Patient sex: F
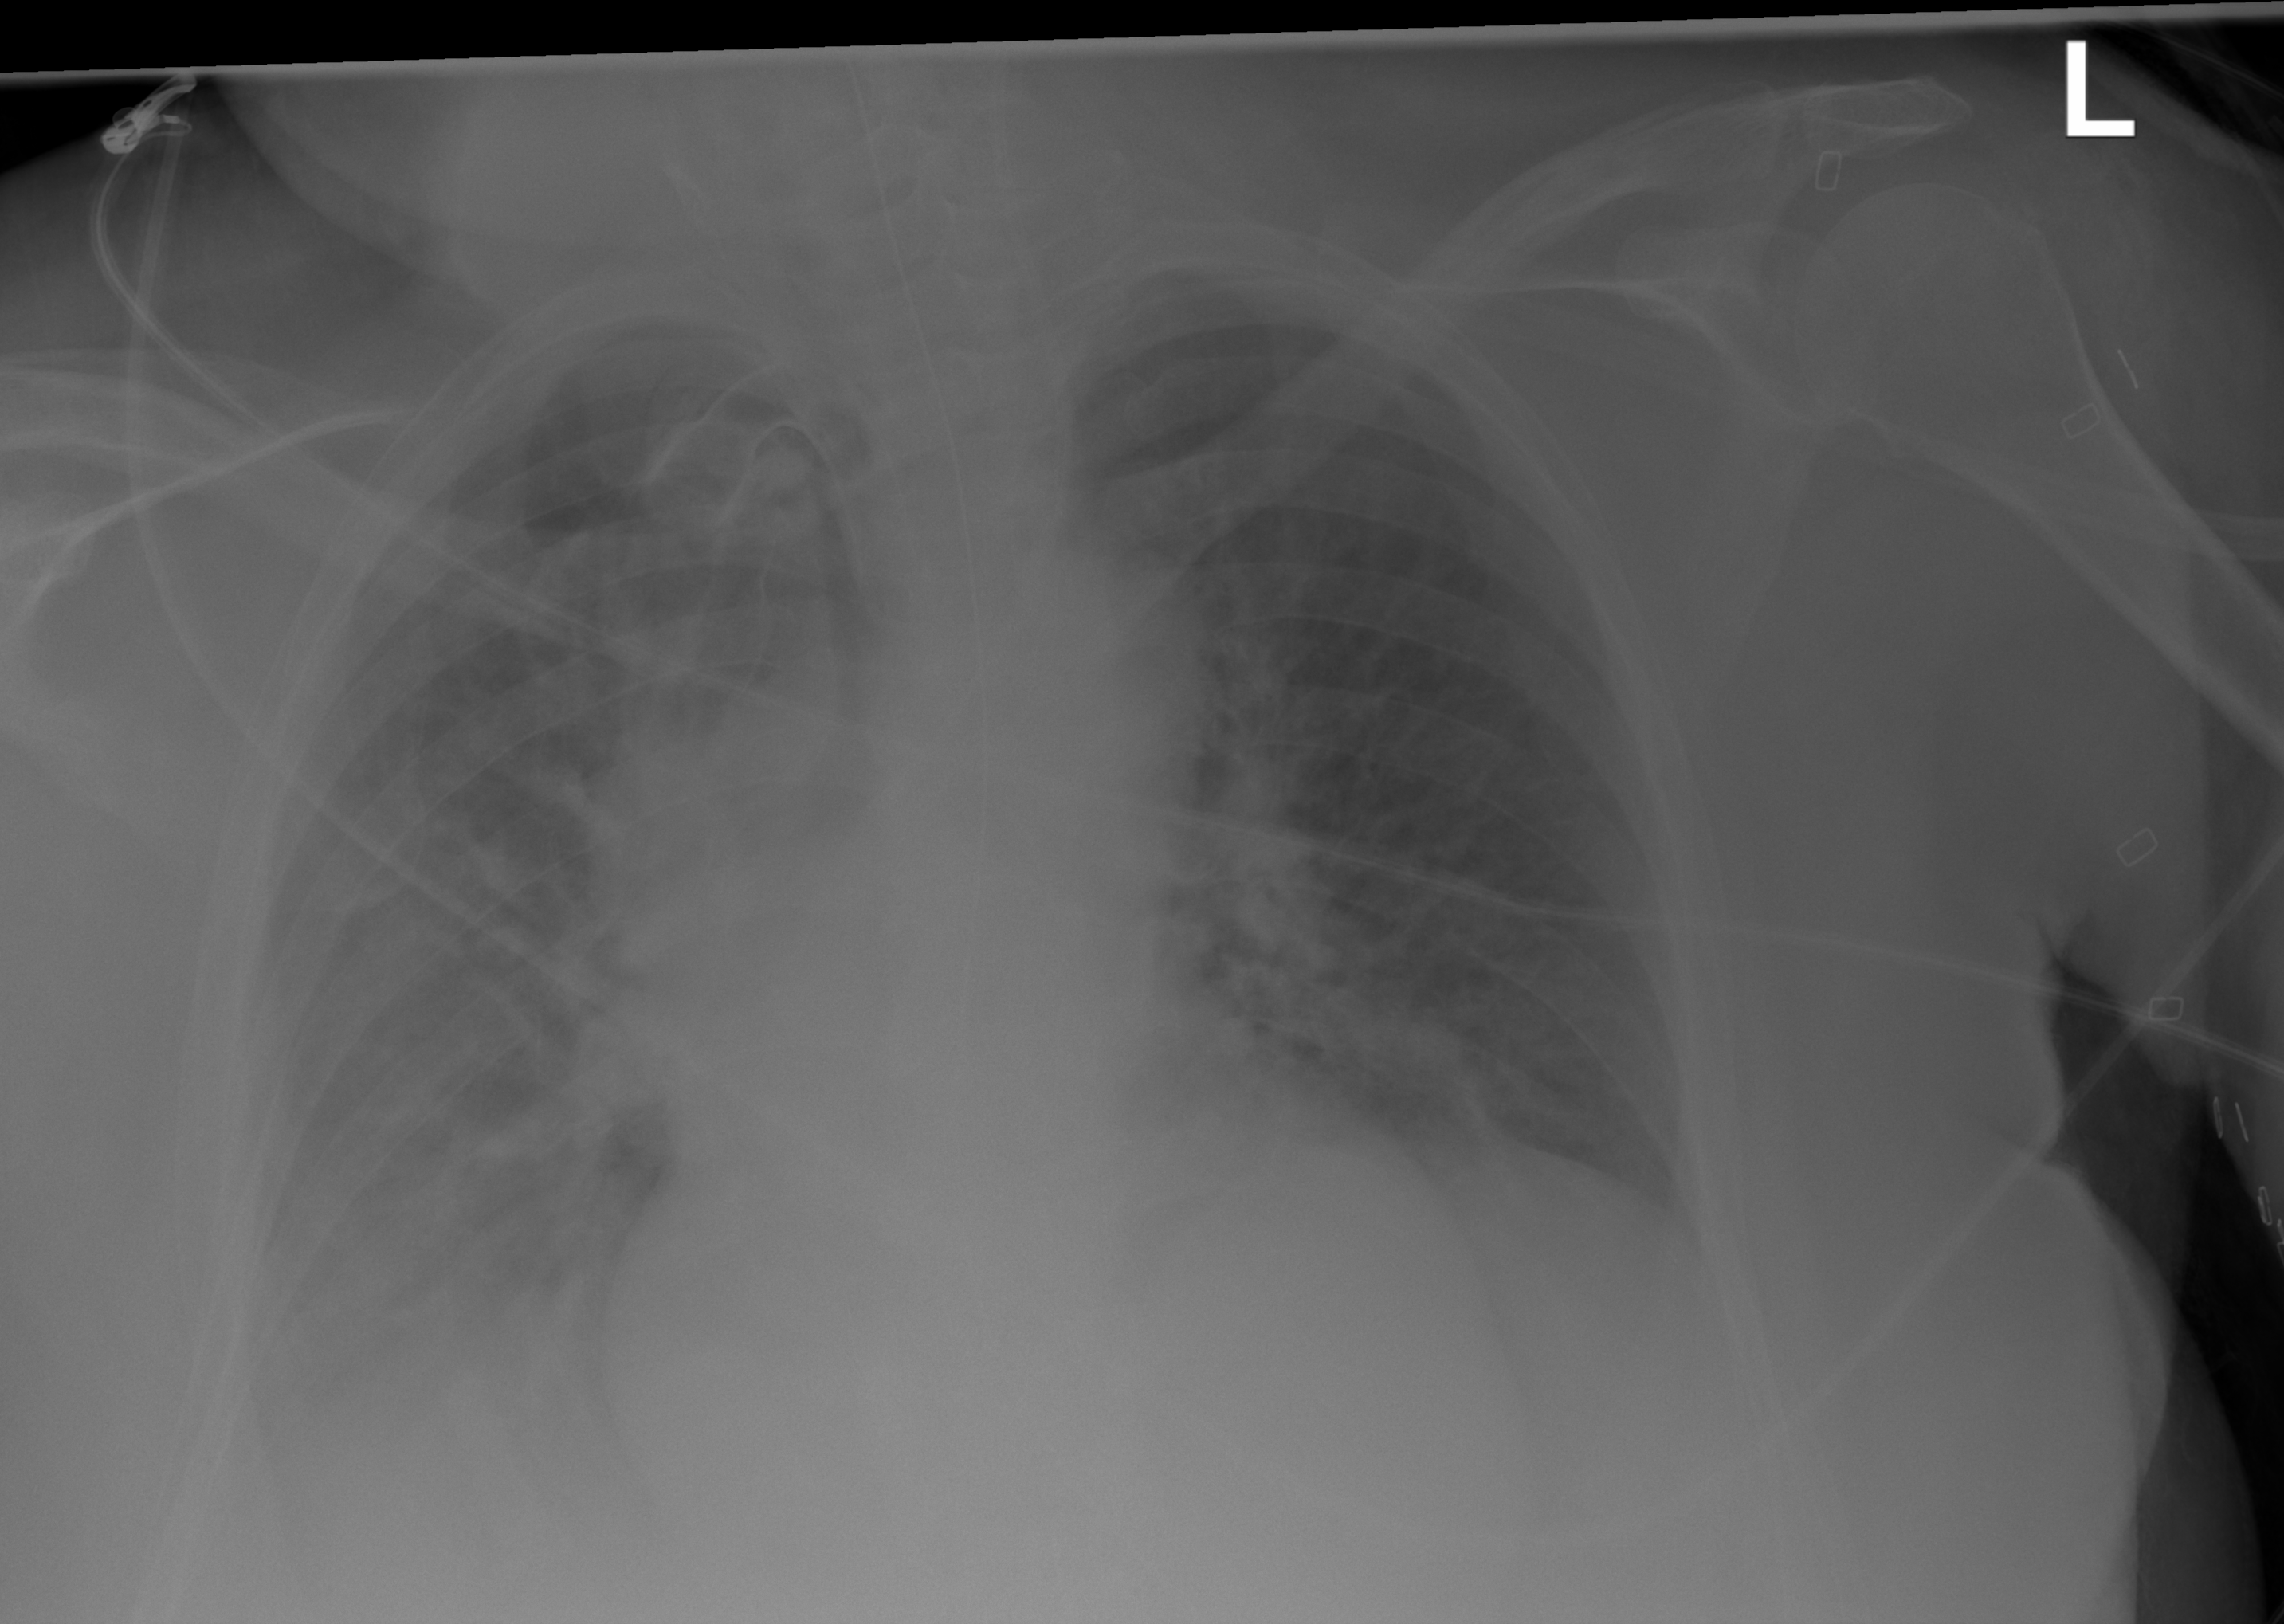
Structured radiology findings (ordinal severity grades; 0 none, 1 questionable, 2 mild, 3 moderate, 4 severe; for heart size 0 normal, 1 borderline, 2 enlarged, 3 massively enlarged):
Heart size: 1
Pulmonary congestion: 2
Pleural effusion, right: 2
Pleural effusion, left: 2
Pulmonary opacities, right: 2
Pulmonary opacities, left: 0
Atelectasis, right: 2
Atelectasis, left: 2